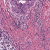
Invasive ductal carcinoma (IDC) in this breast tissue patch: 0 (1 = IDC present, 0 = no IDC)